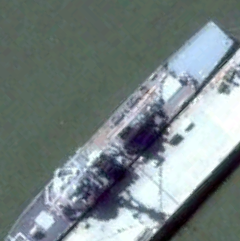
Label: cruiser